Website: bh-photo
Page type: gifting
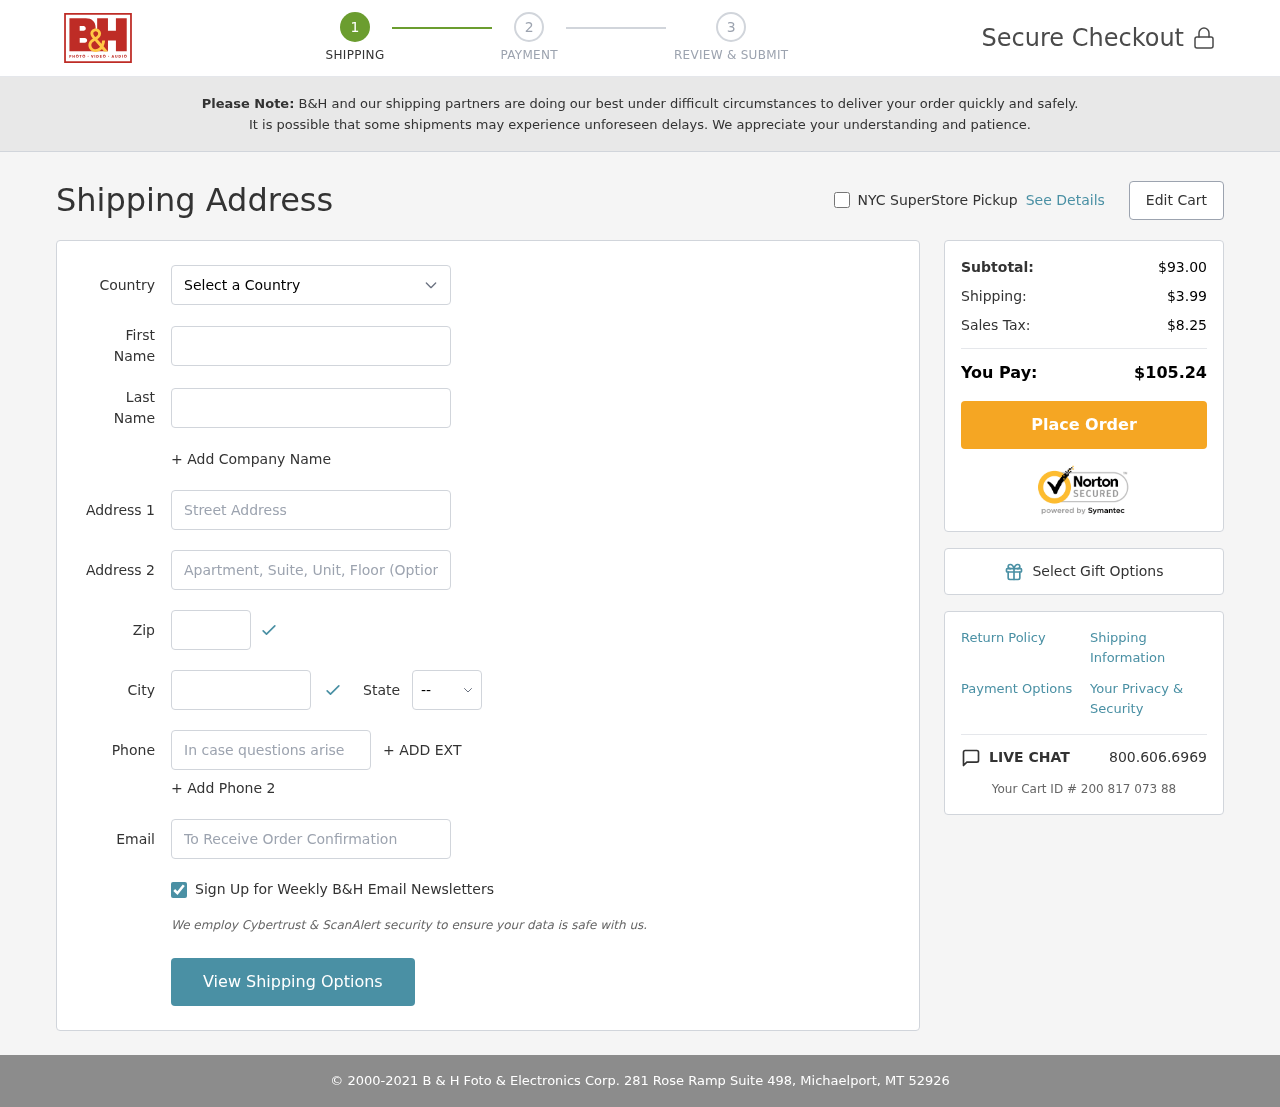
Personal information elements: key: PII_CITY
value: Michaelport
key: PII_COUNTRY
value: United States
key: PII_EMAIL
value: mary.bryant@yahoo.com
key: PII_FIRSTNAME
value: Mary
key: PII_LASTNAME
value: Bryant
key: PII_PHONE
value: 2049894984
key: PII_POSTCODE
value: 52926
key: PII_STATE_ABBR
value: MT
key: PII_STREET
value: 281 Rose Ramp Suite 498
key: PII_STREET2
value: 65723 Jennifer Track Suite 041
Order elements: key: ORDER_SUBTOTAL
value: $93.00
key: ORDER_SHIPPING_COST
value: $3.99
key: ORDER_TAX
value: $8.25
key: ORDER_TOTAL
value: $105.24
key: ORDER_ID
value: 200 817 073 88